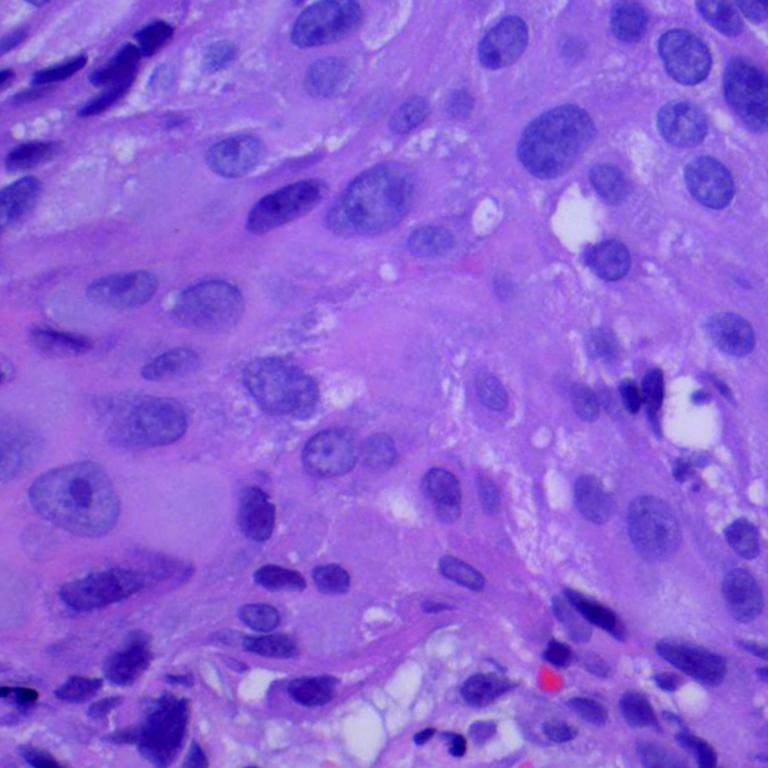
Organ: lung
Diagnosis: squamous carcinomas